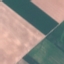
Label: AnnualCrop